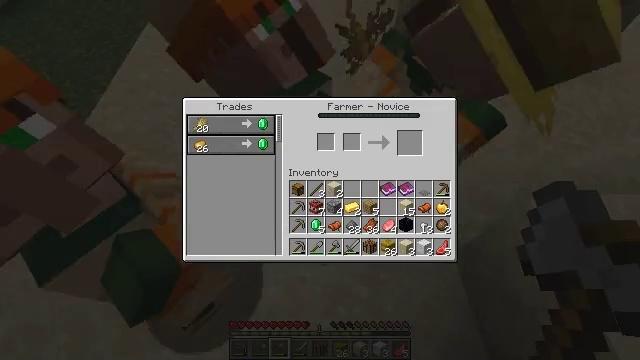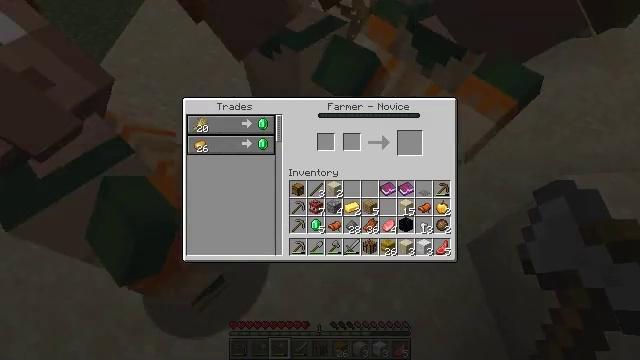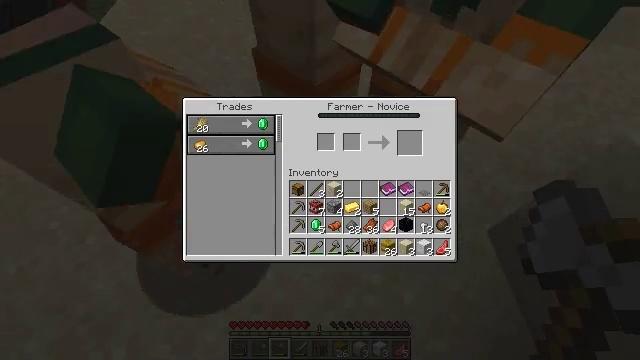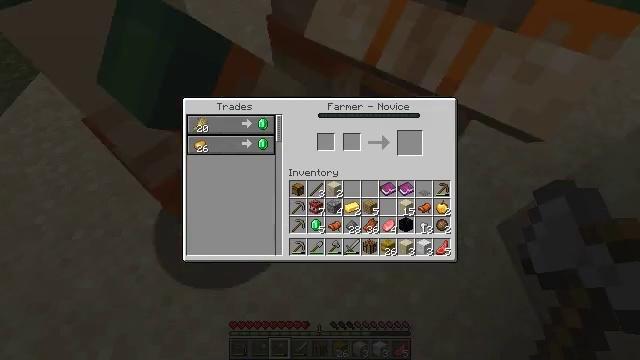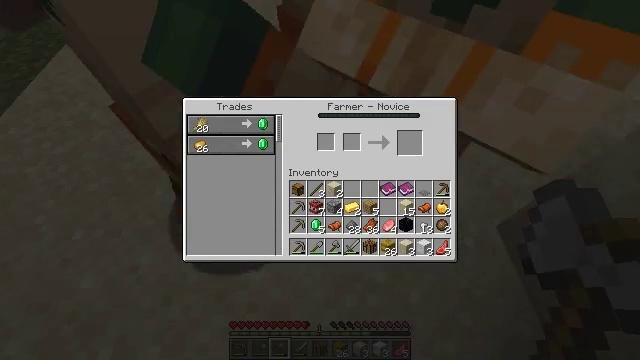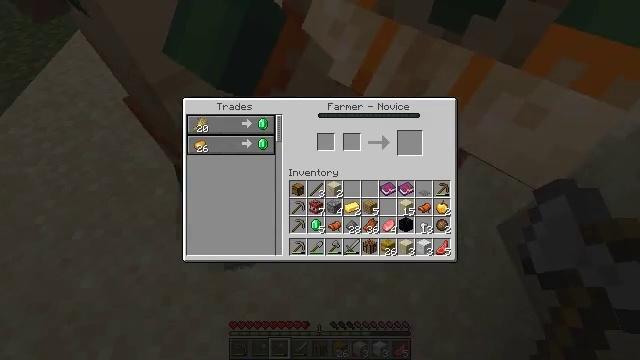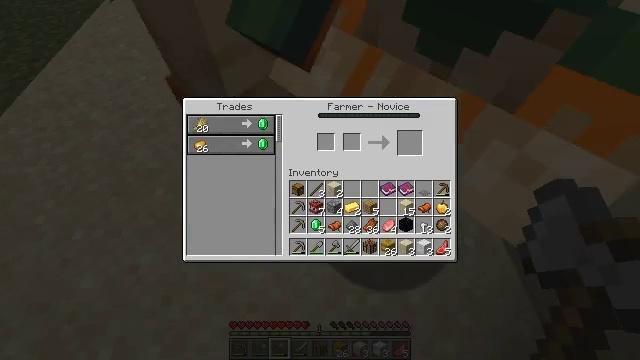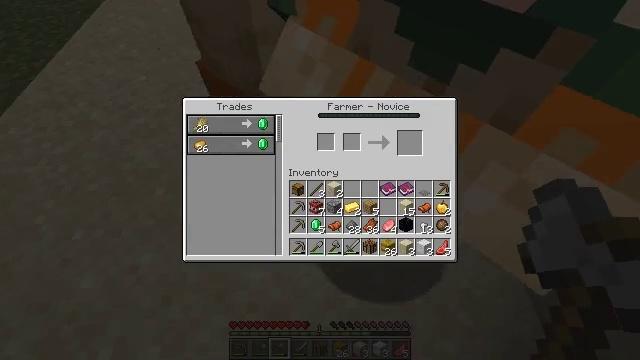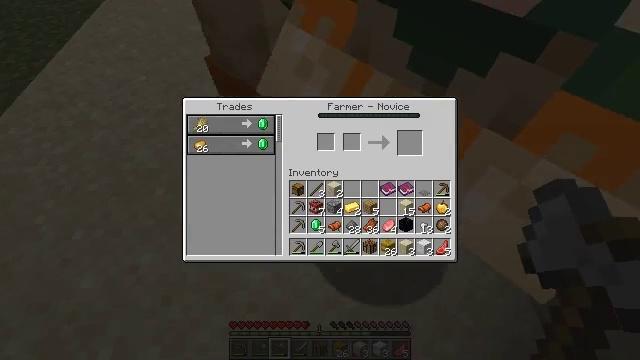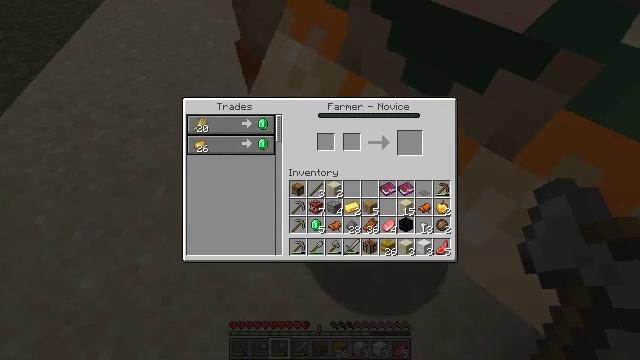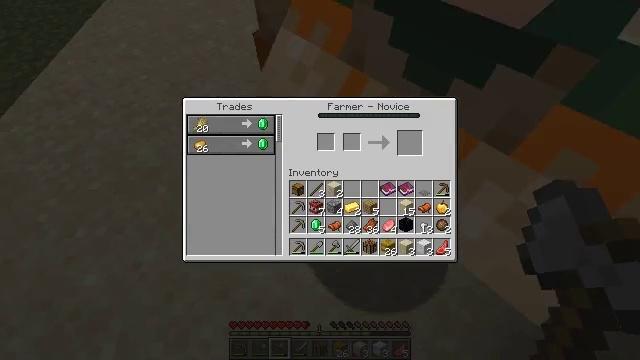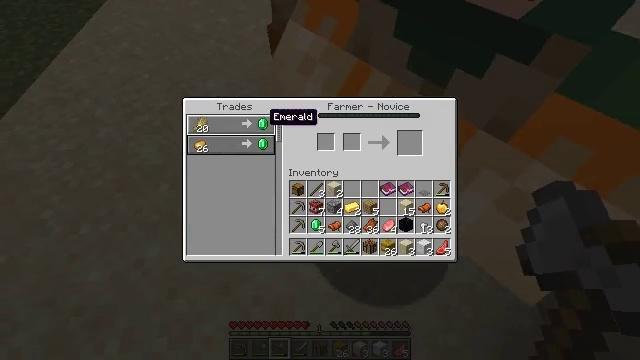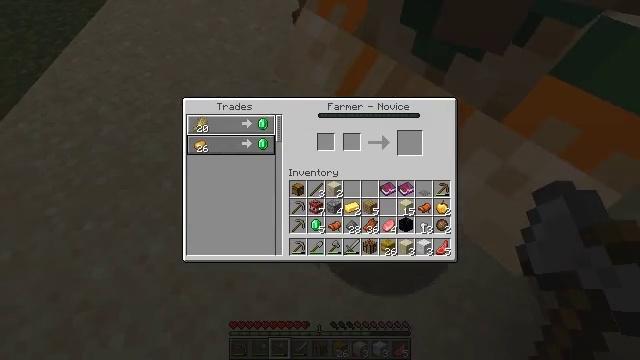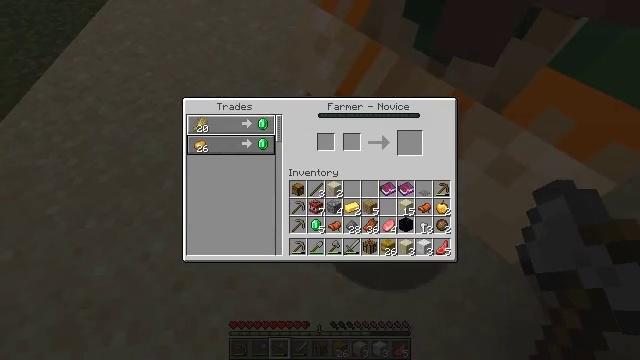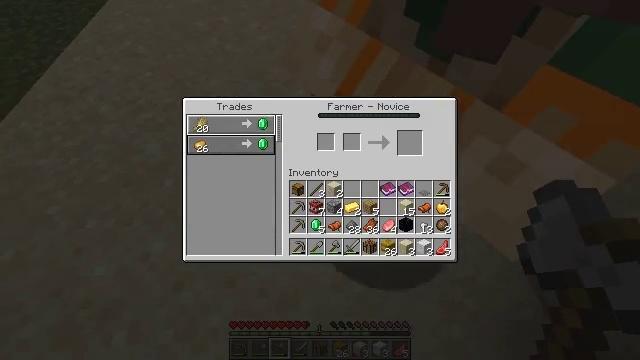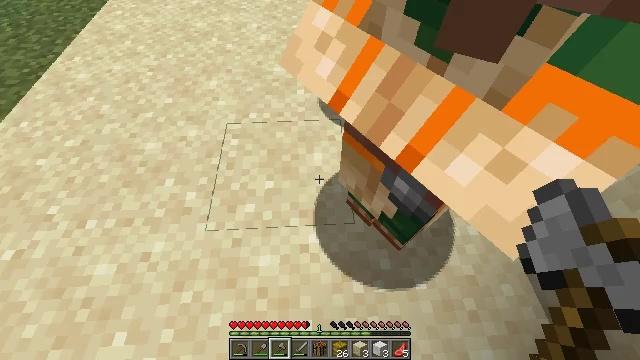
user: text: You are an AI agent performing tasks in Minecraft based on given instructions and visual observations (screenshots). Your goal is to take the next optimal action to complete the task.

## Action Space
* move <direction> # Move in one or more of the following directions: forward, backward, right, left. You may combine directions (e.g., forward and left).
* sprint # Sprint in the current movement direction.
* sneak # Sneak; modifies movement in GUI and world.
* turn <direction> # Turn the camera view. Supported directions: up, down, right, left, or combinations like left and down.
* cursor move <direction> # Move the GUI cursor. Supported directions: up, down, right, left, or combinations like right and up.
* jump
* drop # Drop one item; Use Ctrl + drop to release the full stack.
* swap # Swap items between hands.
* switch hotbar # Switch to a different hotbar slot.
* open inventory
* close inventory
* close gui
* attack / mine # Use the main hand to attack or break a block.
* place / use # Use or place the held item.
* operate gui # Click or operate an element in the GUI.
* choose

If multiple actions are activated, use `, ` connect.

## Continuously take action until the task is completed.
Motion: motion action
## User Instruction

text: Prepare bread with three pieces of wheat.
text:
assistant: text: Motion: cursor move left and up
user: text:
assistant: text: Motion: no_op
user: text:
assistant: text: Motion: no_op
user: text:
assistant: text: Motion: no_op
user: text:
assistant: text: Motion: no_op
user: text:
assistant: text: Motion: no_op
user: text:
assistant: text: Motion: no_op
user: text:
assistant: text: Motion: no_op
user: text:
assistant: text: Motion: no_op
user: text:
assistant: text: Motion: no_op
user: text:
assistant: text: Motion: cursor move left
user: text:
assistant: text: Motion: cursor move left
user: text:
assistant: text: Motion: no_op
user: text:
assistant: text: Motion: no_op
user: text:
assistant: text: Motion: no_op
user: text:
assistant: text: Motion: close gui
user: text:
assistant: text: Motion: no_op
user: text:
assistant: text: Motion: turn right and up
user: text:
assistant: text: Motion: turn right and up
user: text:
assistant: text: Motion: turn right and up
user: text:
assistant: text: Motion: turn right and up
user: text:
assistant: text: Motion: turn right and up
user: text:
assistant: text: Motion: turn right and up
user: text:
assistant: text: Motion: move left, turn right and up
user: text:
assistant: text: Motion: move left
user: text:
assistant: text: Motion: move left
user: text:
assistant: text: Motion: move forward and move left
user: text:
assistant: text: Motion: move forward and move left
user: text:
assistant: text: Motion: move forward and move left, turn down
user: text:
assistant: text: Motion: move forward and move left, turn right and down